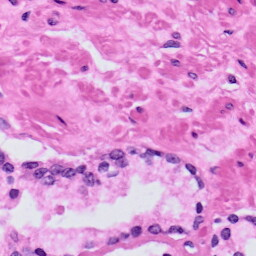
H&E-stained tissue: Prostate